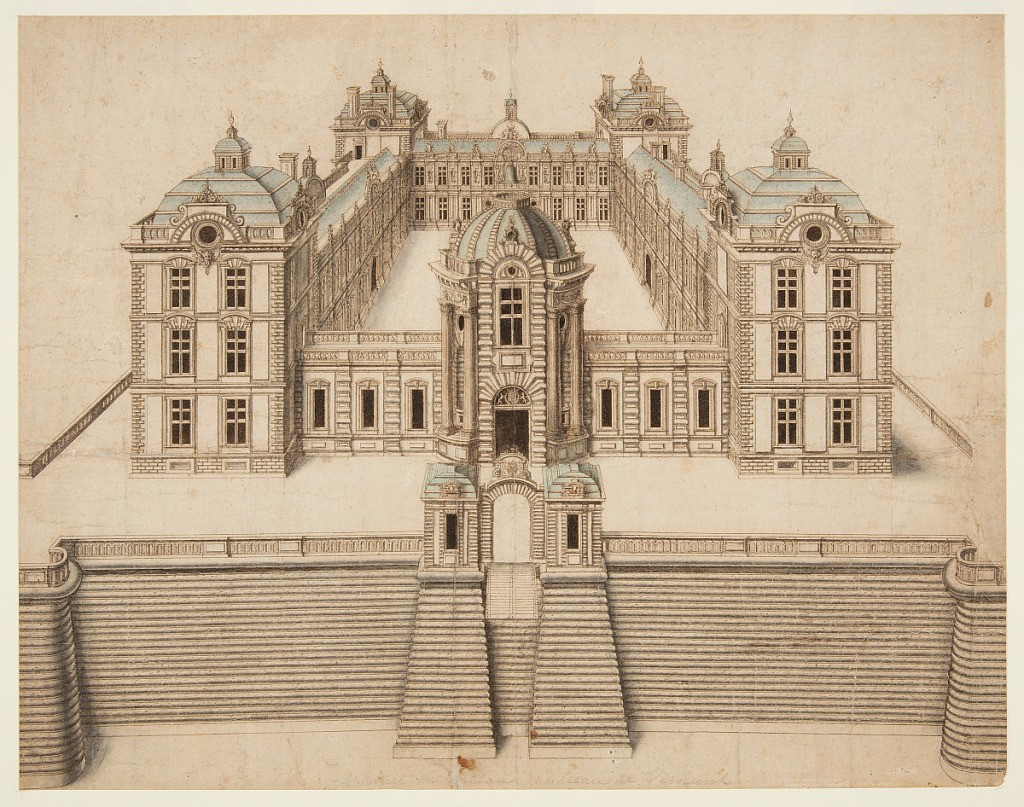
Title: Perspective Rendering of the Chateau de Verneuil, France
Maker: Jacques Androuet Du Cerceau the Elder, French, ca. 1515 - after 1584
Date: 1568–75
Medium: Pen and brown ink, brush and blue, gray wash on wove paper
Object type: Drawing
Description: Frontal view of a two-storied architectural structure, with square corner pavilions an additional story in height, enclosing a court. The side nearest the viewer is a single story in height, and is broken by a circular pavilion, surmounted by a dome. The whole structure stands on a high platform whose access is gained by a drawbridge, flanked by guard boxes.